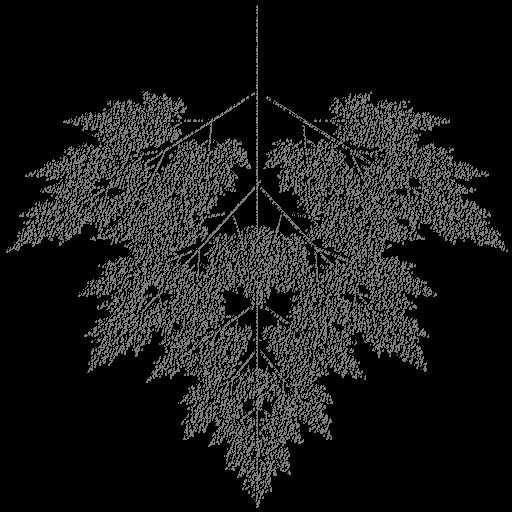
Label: tree